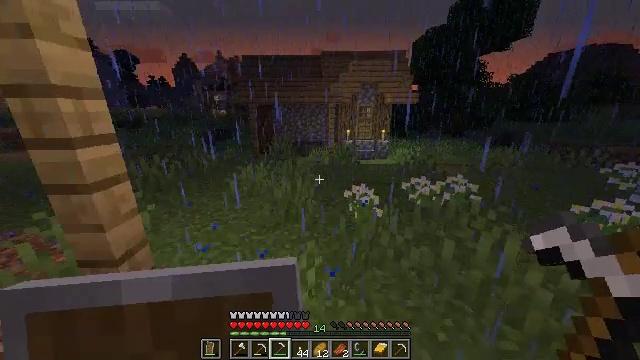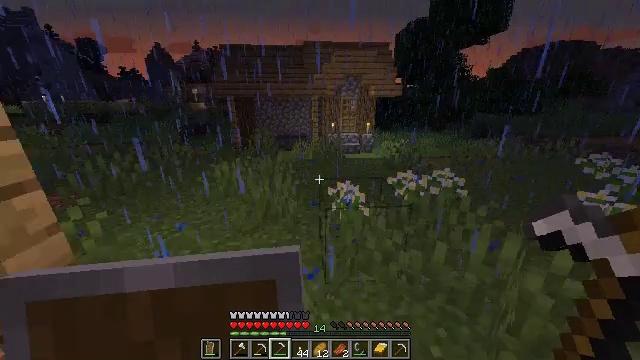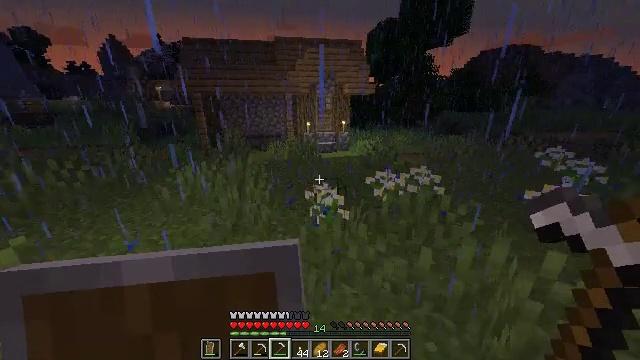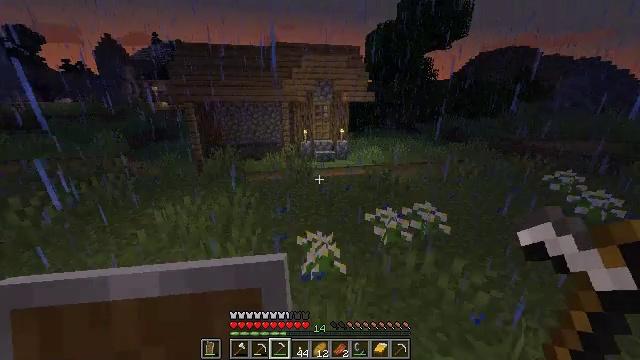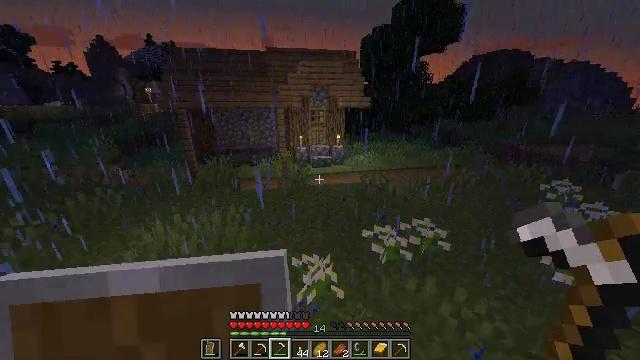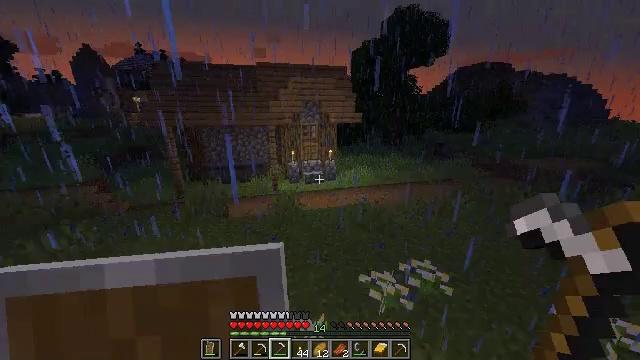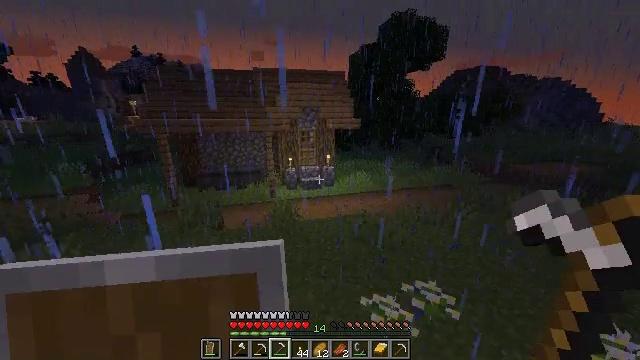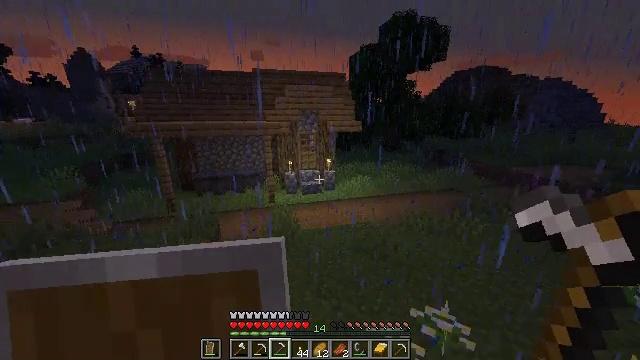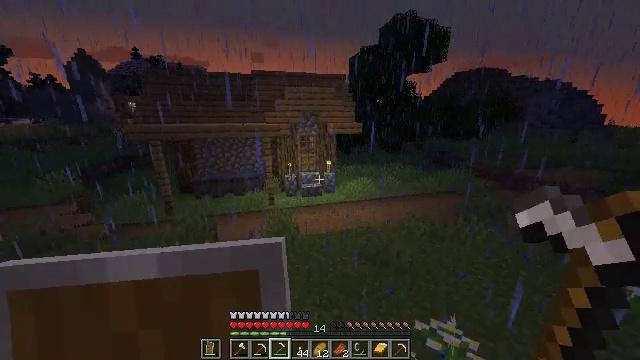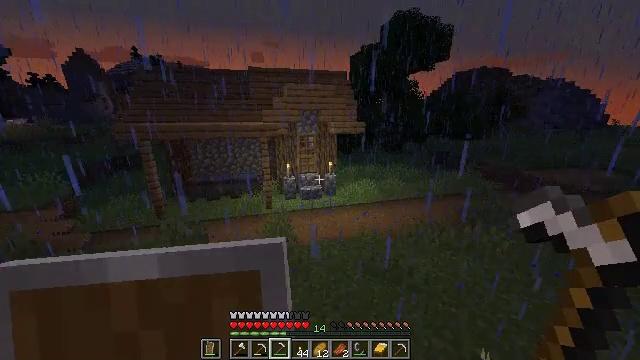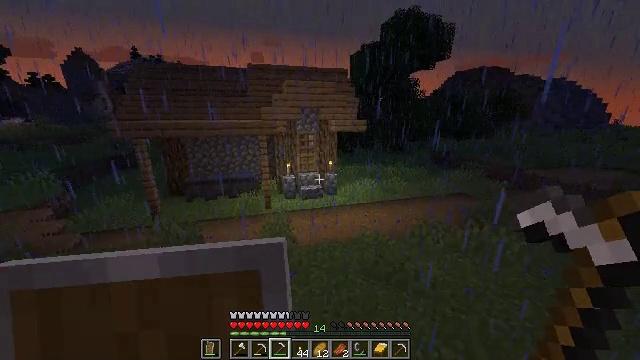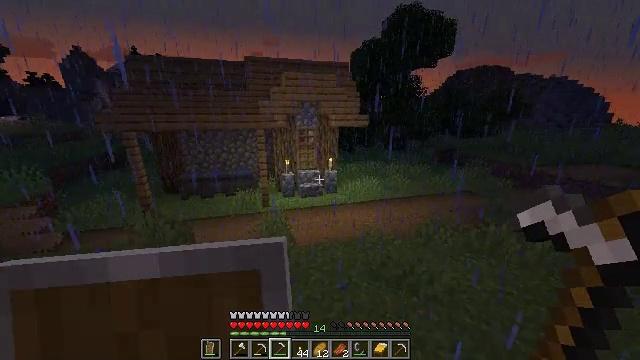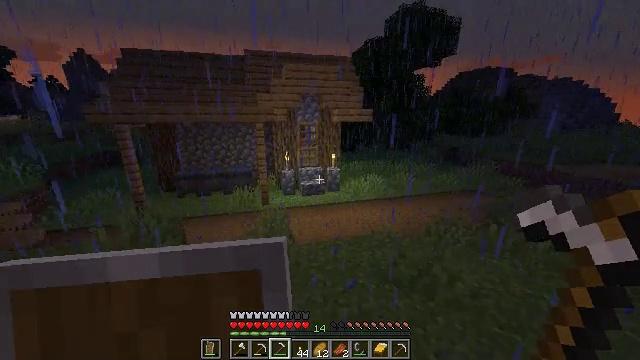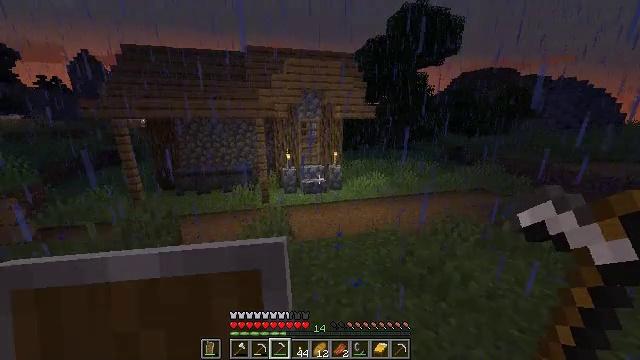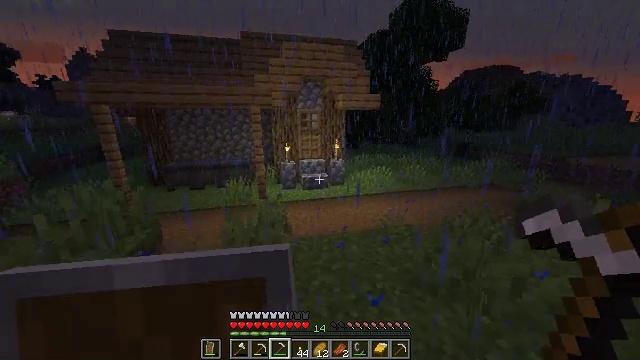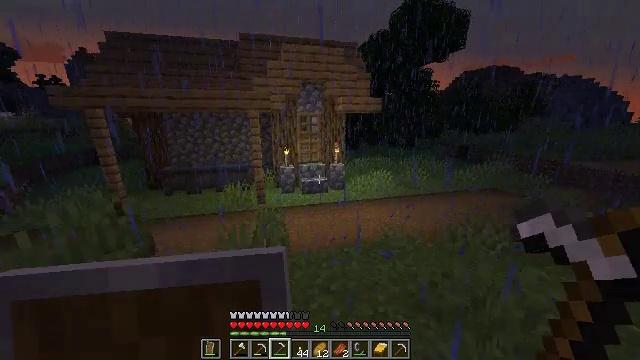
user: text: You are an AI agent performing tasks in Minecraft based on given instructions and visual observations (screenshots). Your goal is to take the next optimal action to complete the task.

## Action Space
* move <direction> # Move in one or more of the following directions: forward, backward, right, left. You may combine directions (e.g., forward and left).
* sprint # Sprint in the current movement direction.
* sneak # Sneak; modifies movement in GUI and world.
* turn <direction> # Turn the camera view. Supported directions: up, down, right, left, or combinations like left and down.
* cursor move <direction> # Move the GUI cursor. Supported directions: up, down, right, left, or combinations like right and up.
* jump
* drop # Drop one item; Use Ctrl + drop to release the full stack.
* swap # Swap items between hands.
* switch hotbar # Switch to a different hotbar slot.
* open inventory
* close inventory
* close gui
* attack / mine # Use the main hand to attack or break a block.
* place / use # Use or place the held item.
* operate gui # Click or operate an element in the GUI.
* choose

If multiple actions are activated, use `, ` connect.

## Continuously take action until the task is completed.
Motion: motion action
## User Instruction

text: Break the cauldron to collect it.
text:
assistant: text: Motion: move forward, sprint, turn right and down
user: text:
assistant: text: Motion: move forward, sprint, turn right
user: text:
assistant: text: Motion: move forward, sprint, jump
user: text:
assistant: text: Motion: move forward, sprint, turn right, jump
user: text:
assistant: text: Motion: move forward, sprint, turn right and up, jump
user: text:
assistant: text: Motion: move forward, sprint, jump
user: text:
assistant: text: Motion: move forward, sprint, jump
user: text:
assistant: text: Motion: move forward, sprint, jump
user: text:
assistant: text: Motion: move forward, sprint, jump
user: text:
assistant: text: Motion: move forward, sprint, jump
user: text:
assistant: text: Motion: move forward, sprint, jump
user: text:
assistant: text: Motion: move forward, sprint, jump
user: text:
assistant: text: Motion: move forward, sprint, jump
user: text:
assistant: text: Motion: move forward, sprint, jump
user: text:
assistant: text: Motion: move forward, sprint, jump
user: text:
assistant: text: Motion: move forward, sprint, jump
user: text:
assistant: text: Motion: move forward, sprint, jump
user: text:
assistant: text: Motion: move forward, sprint, jump
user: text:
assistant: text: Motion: move forward, sprint, turn up, jump
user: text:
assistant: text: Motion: move forward, sprint, turn up, jump
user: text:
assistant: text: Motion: move forward, sprint
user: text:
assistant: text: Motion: move forward, sprint, turn up
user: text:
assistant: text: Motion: move forward, sprint, turn up
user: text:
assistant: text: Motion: move forward, sprint
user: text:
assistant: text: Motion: move forward, sprint
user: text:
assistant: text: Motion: move forward, sprint, turn up
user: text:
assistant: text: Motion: move forward, sprint, turn up
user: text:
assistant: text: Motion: move forward, sprint, turn up
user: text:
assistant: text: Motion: move forward, sprint
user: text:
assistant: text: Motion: move forward, sprint